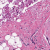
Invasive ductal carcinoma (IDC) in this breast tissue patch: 0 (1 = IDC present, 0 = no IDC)